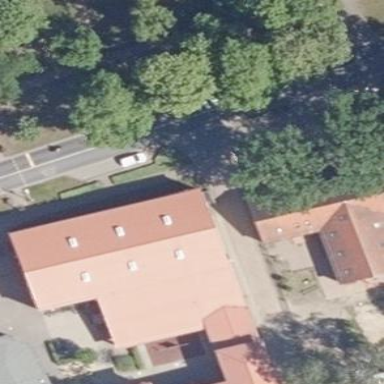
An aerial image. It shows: Sports hall building.